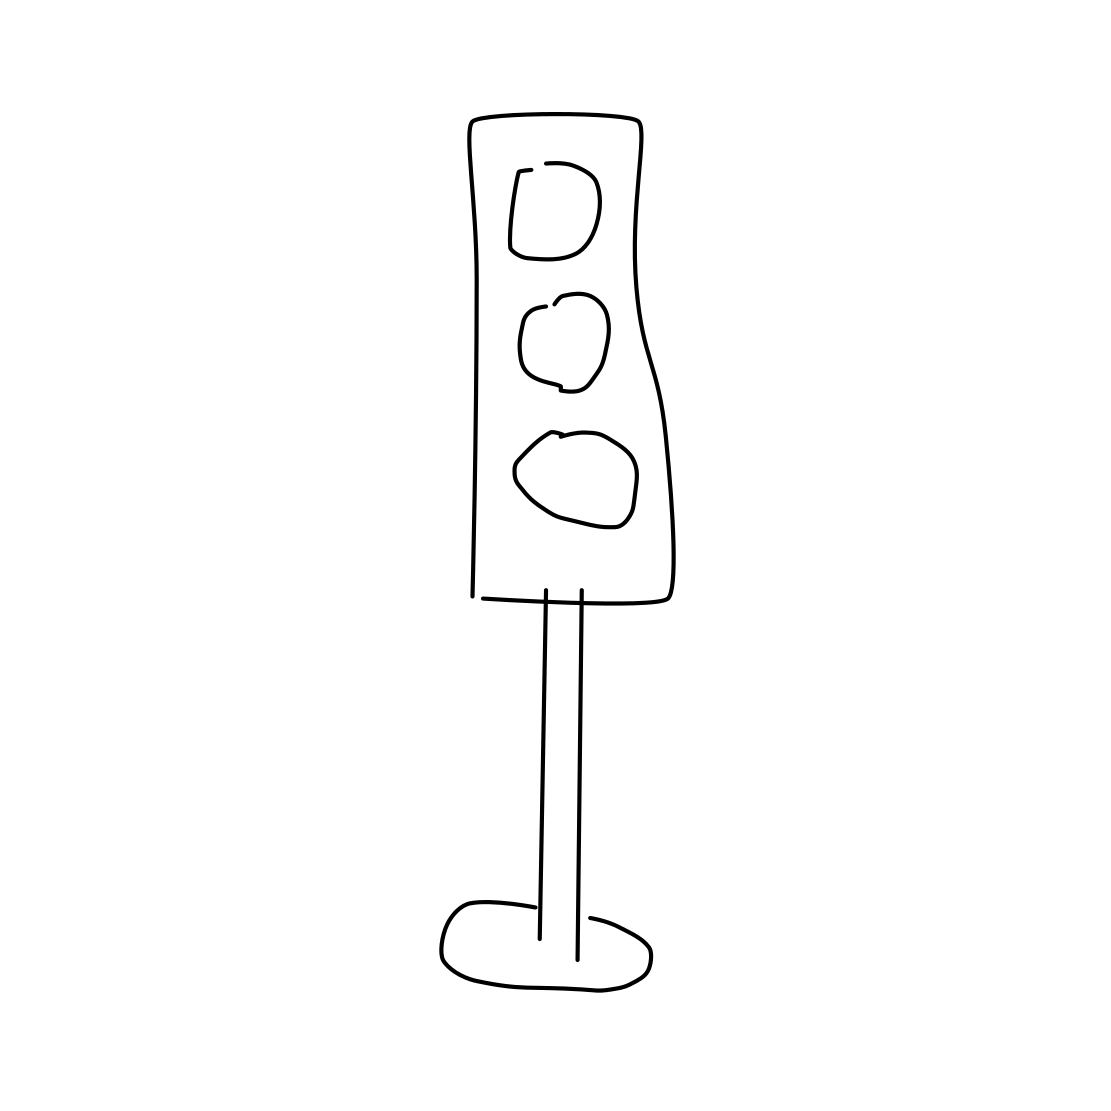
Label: traffic light